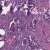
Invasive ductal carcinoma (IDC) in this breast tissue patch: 1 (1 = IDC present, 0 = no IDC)